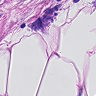
Metastatic tissue present: yes